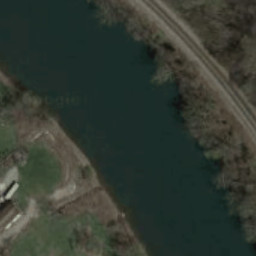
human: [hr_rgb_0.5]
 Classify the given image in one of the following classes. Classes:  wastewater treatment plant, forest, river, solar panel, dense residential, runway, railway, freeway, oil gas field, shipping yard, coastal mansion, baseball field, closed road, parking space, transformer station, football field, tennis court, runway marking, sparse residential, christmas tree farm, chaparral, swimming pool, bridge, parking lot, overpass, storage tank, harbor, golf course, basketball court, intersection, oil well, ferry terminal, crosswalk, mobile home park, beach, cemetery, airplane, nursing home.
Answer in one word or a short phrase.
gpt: river